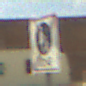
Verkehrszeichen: EndeFussgaengerzone
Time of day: Midday
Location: Outdoor (Suburban)
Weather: PartlyCloudy
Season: NotSpecified
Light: Natural